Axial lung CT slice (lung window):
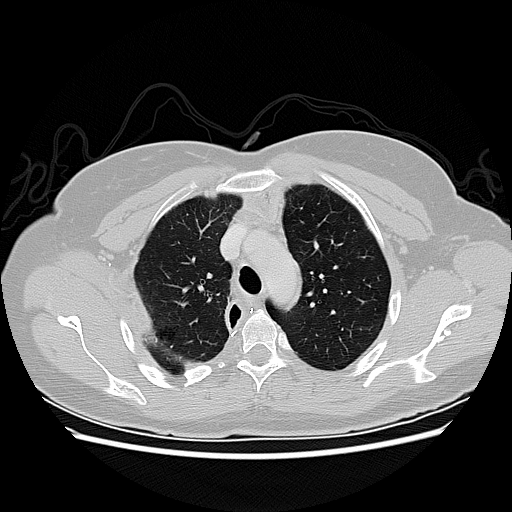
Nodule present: no